Interaction volume radius: 5 \u00c5
Interaction volume height: 30 \u00c5
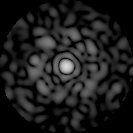
Disorder parameter: 0.8397